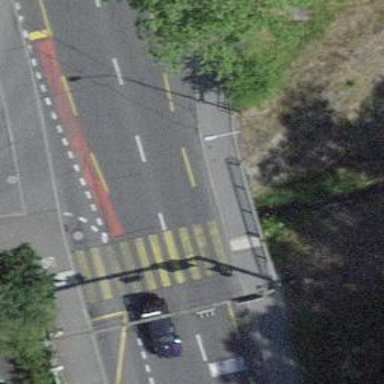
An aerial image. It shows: Kerb serving as barrier.